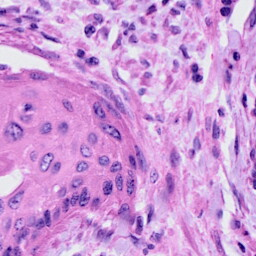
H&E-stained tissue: Cervix